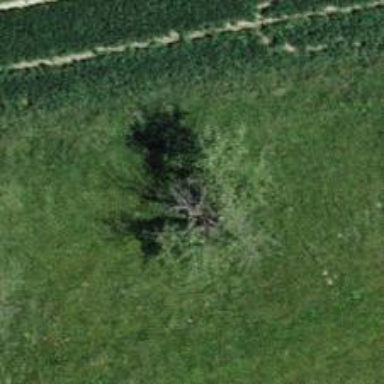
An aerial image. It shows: Agricultural area with broadleaved deciduous trees.